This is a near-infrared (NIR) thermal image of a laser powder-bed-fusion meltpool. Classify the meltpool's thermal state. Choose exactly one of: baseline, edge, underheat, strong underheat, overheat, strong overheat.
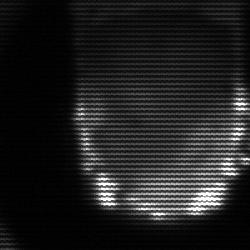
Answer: baseline